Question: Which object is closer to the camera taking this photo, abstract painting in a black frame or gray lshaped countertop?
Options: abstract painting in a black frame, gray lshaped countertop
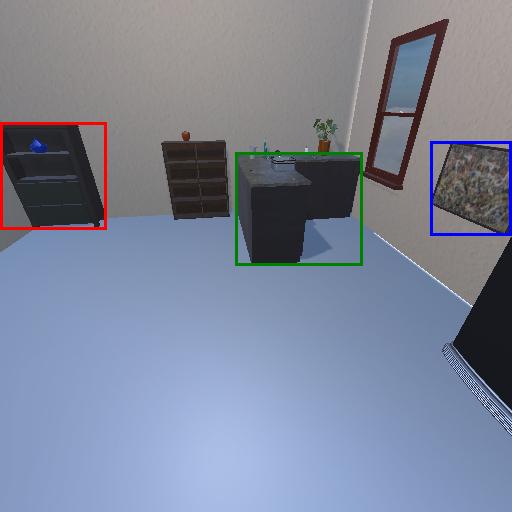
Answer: abstract painting in a black frame